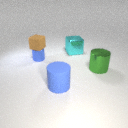
small blue metal cylinder below small brown rubber cube